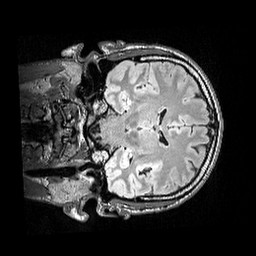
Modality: FLAIR
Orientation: coronal
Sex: male
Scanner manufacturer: siemens
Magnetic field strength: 3 T
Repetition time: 5 s
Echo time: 0.395 s